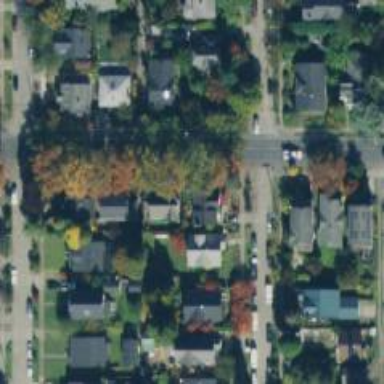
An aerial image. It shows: Alley classified as service road.